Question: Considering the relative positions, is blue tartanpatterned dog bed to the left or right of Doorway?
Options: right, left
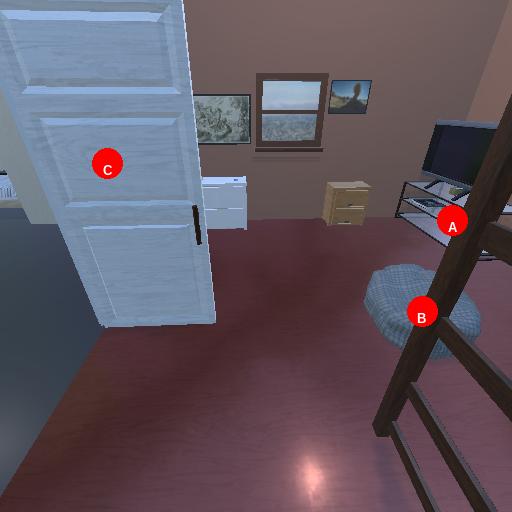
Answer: right